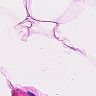
Metastatic tissue present: no